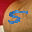
Label: 5